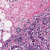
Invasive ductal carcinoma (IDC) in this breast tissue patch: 1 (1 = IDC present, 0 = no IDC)